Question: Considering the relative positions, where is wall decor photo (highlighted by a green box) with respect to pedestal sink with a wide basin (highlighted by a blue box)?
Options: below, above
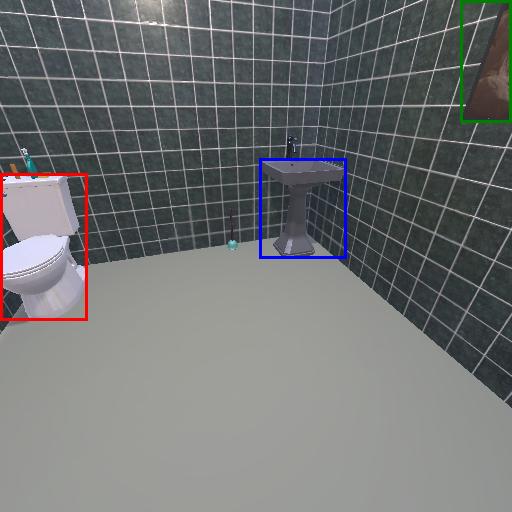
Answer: below